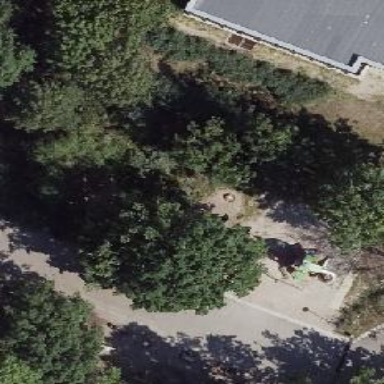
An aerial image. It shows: Springy playground.